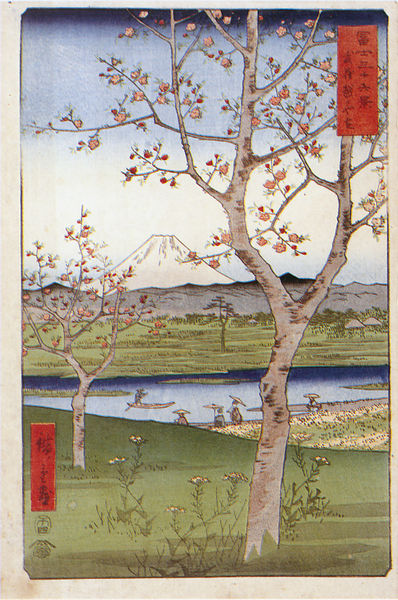
Titel: Das Dorf Koshigaya in der Provinz Musashi; aus der Serie: 36 Ansichten vom Berg Fuji
Künstler: Utagawa Hiroshige
Institution: Wisconsin, Chazen Museum of Art, E. B. Van Vleck Collection
Schlagwörter: baum, berg, weiß, bäume, fluss, frauen, grün, landschaft, menschen, see, blume, blumen, blüte, blüten, gras, park, rot, schirm, schnee, sonnenschirm, wiese, hügel, stamm, pflanze, pflanzen, seide, bauern, boot, paddel, ruder, japan, schiffer, gletscher, ruderer, schriftzeichen, vulkan, asien, schirme, china, kirsche, wals, kirschblüten, fuji, reisfeld, mandeln, fukushima, mandelbäume